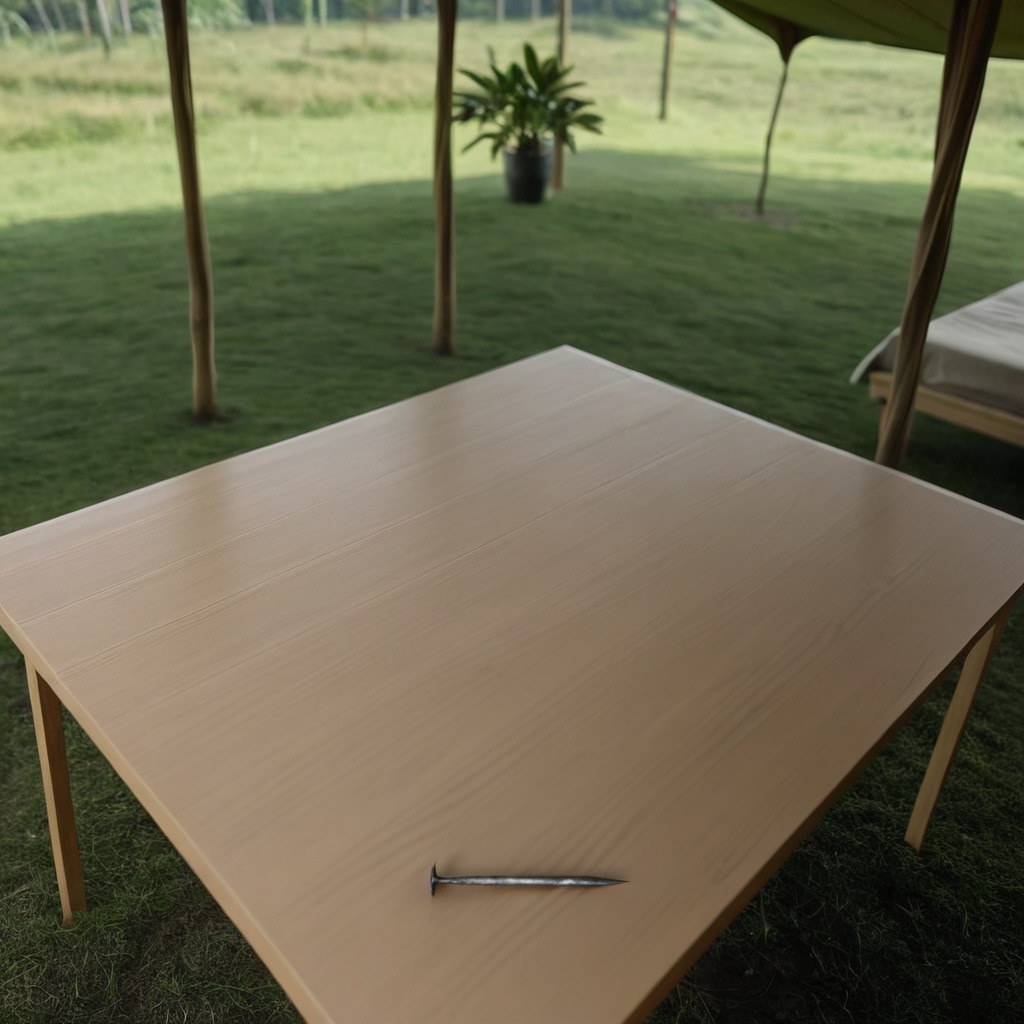
An iron nail is lying on a wooden table in a jungle field workshop tent.